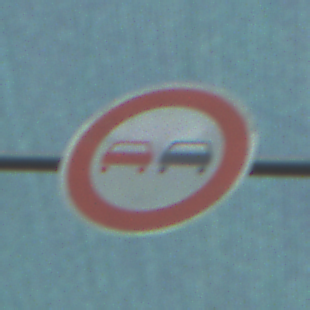
Verkehrszeichen: Ueberholverbot
Umgebung: Roofed, Special
Tageszeit: MorningAfternoon
Wetter: PartlyCloudy
Licht: Natural
Jahreszeit: NotSpecified
Kontrast: MediumContrast